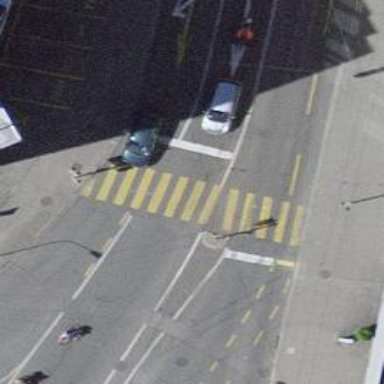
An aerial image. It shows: Marked footway crossing with visible markings.